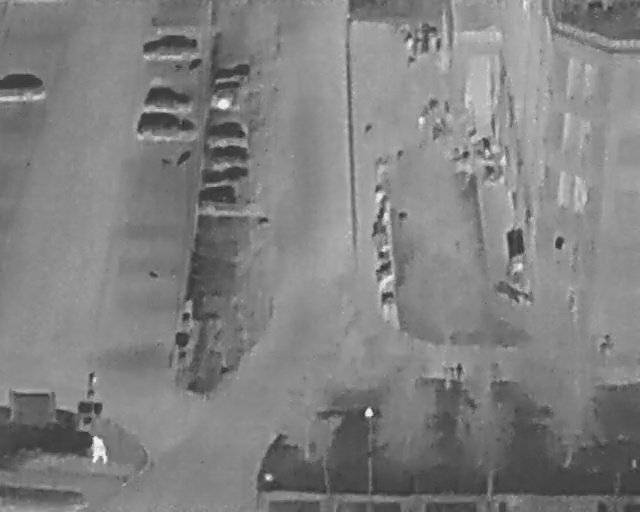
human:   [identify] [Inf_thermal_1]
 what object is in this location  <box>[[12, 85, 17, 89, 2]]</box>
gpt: <ref>1 large person at the bottom left</ref>